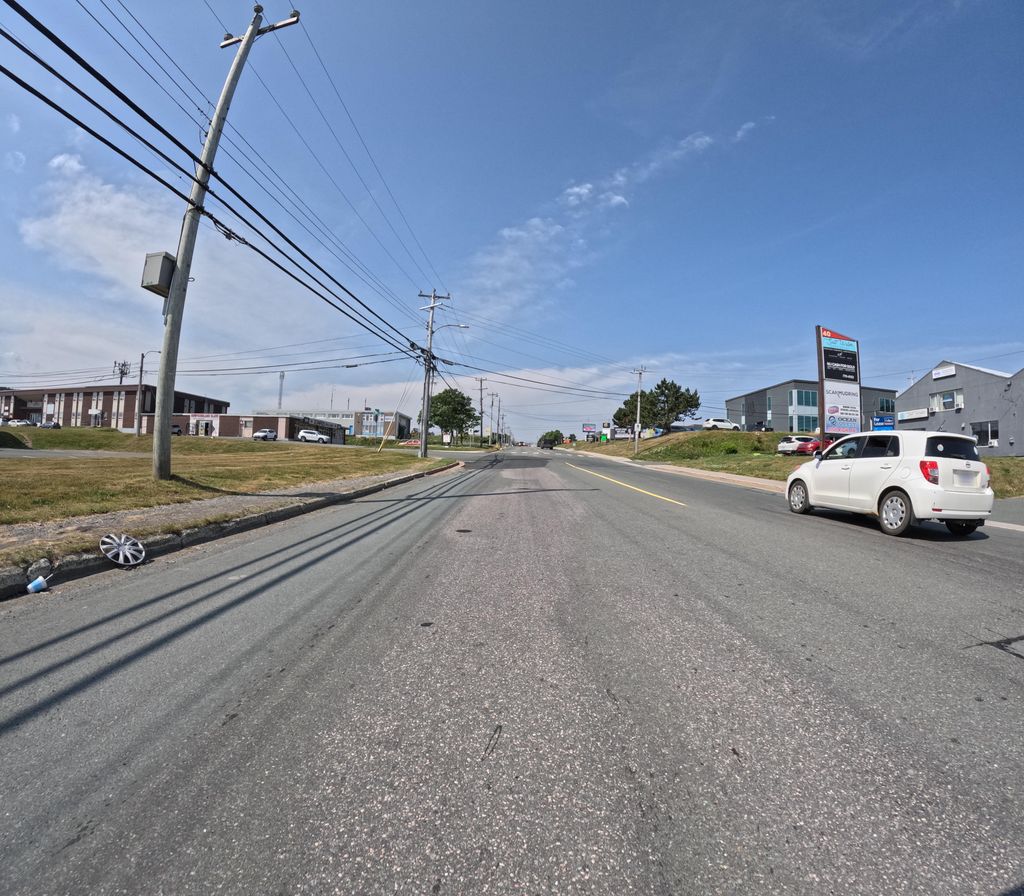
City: st_johns